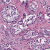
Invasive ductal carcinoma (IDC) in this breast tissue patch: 1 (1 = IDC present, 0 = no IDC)